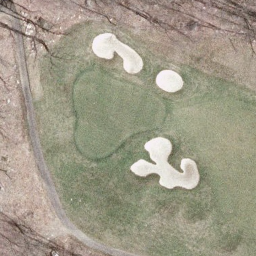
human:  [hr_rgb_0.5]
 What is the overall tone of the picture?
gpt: golf course